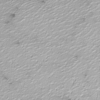
Label: not_dusty